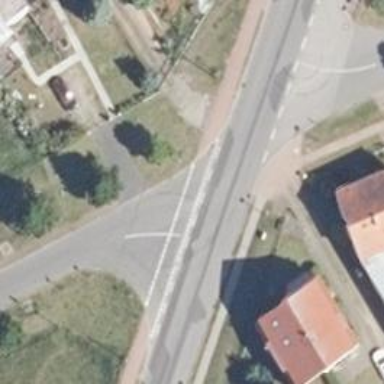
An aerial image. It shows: Secondary road with asphalt surface.